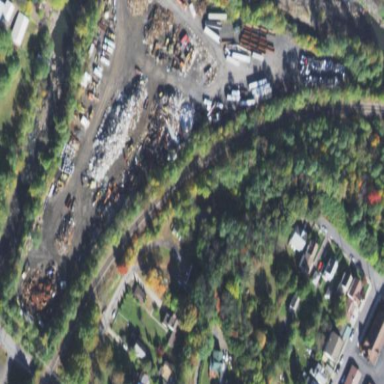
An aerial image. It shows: Industrial area designated for auto wrecking.